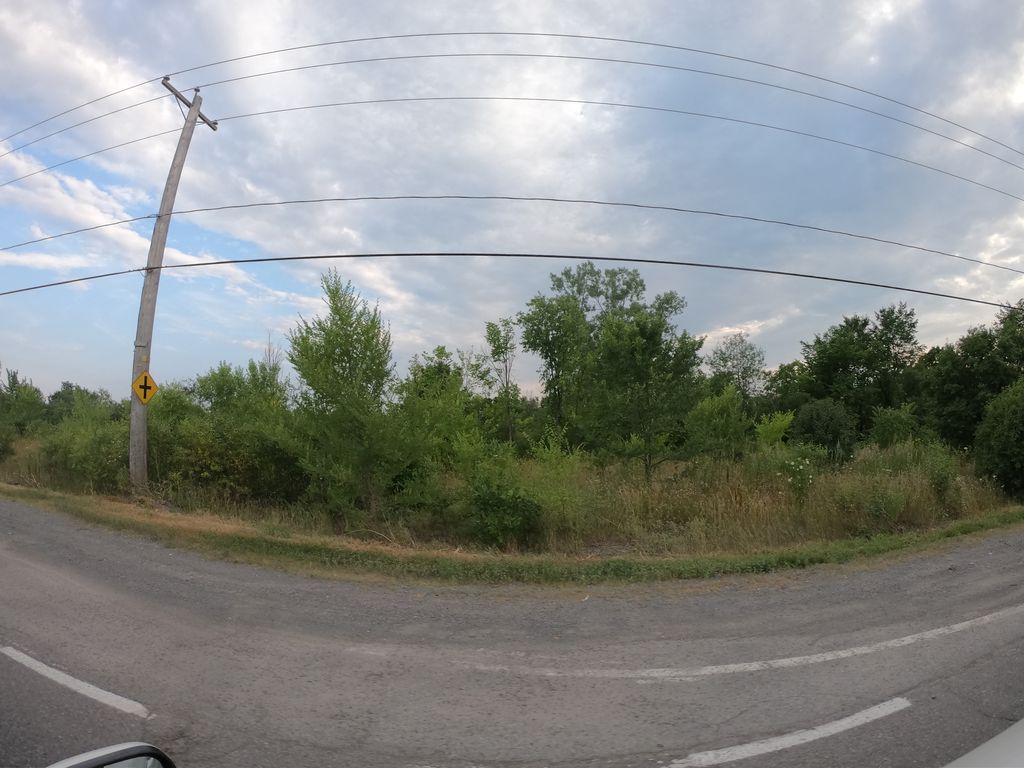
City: ottawa-gatineau